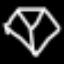
Label: diamond